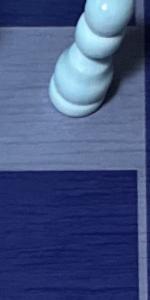
Label: Empty